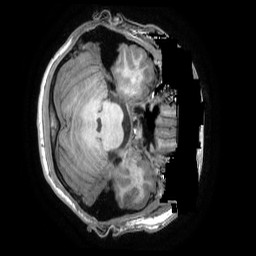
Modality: T1w
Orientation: axial
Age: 20
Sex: male
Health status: healthy
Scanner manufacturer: ge